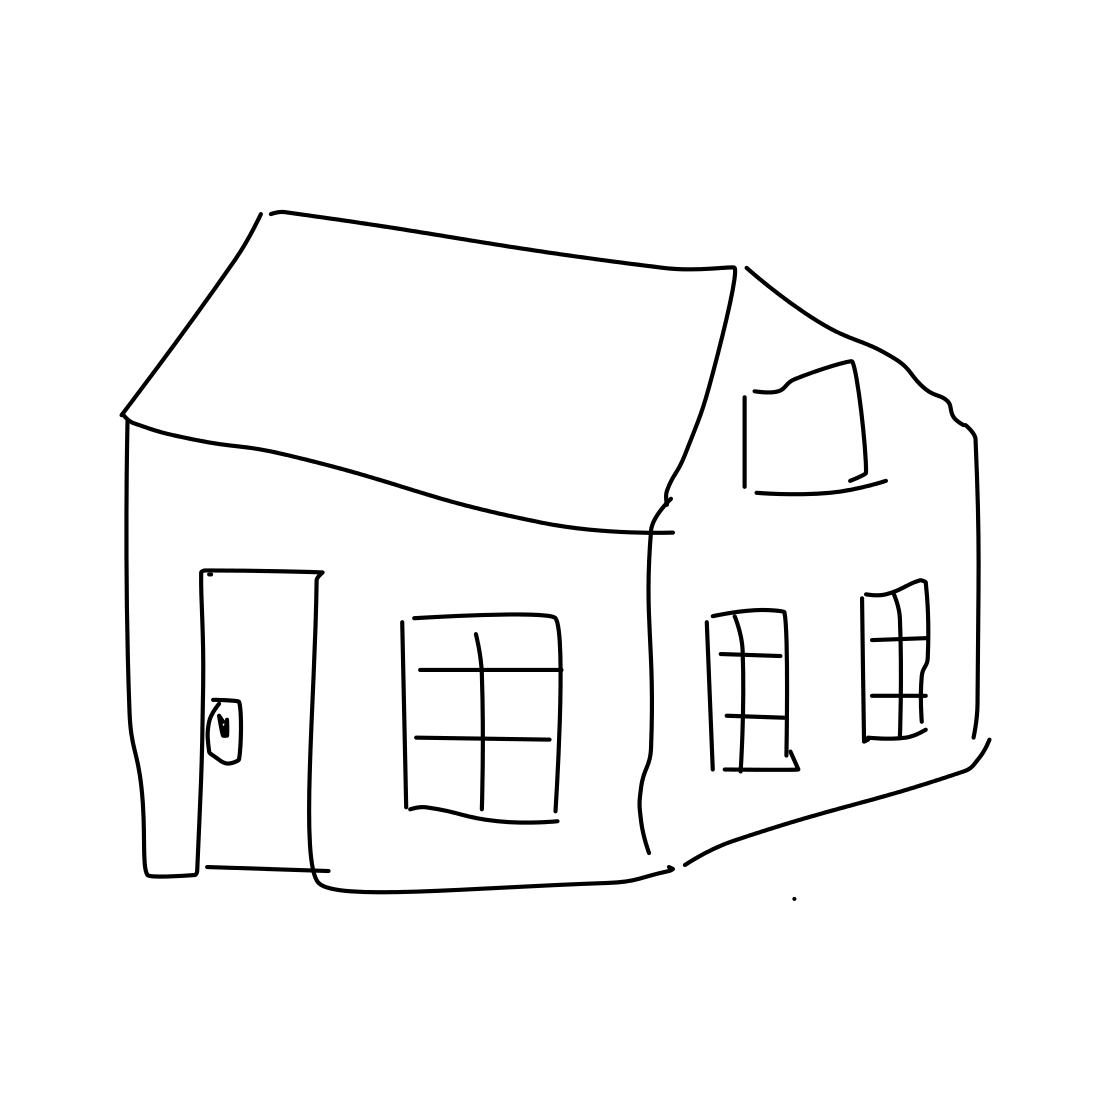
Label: house